Question: I have a sheet with exact values (verified by '=a2=b2' returning 'true').
However, '=match(a2,b2,0)' returns '#N/A' for some values, but not all.
All cells are formatted the same (I've tried General, Text, Number, etc.), and I have no idea where to go from here.
I don't know if I can upload my test workbook here so here's an image:

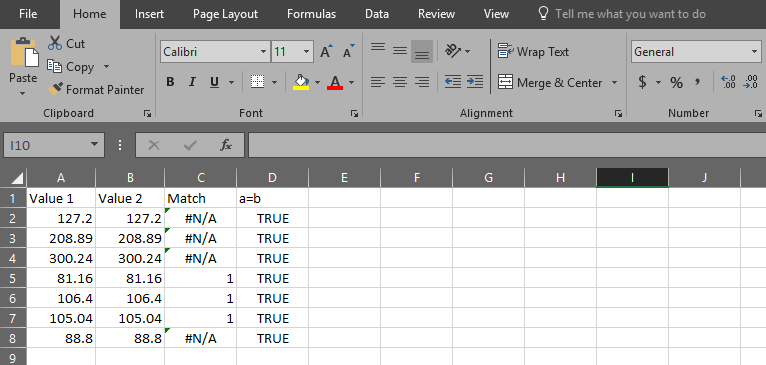
Answer: Maybe run a quick macro on the relevant cells in columns A and B:
'''
Sub Clean_Up()
For Each r In Range("A2:B8")
r.Value = Val(r.Value)
Next r
End Sub
'''
Adjust range ('A2:B8' here) to suit.
Regards